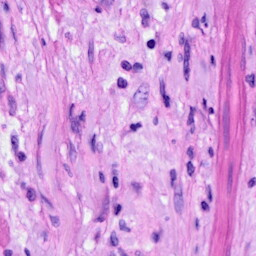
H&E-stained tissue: Ovarian